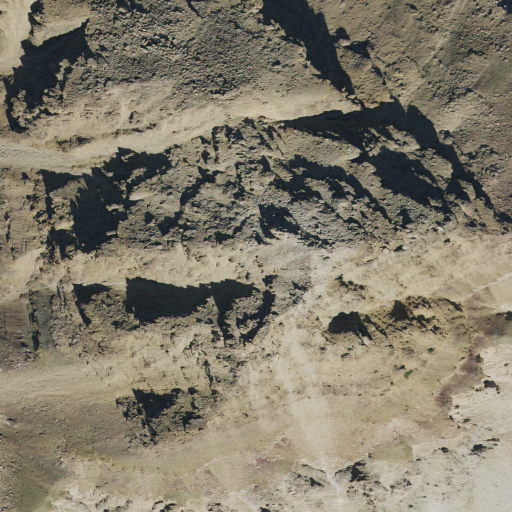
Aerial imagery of mountain in Utah named Mount Beulah containing only barren land